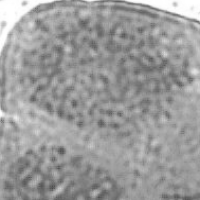
Label: prophase